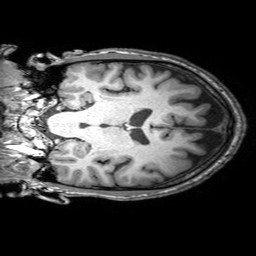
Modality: T1w
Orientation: coronal
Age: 55
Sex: male
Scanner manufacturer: philips
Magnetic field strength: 3 T